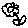
Label: flower